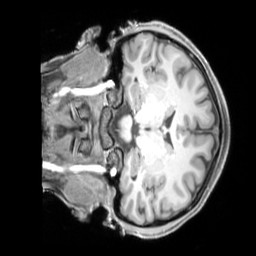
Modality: T1w
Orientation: coronal
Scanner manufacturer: siemens
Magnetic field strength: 3 T
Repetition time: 2.3 s
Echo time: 0.00226 s